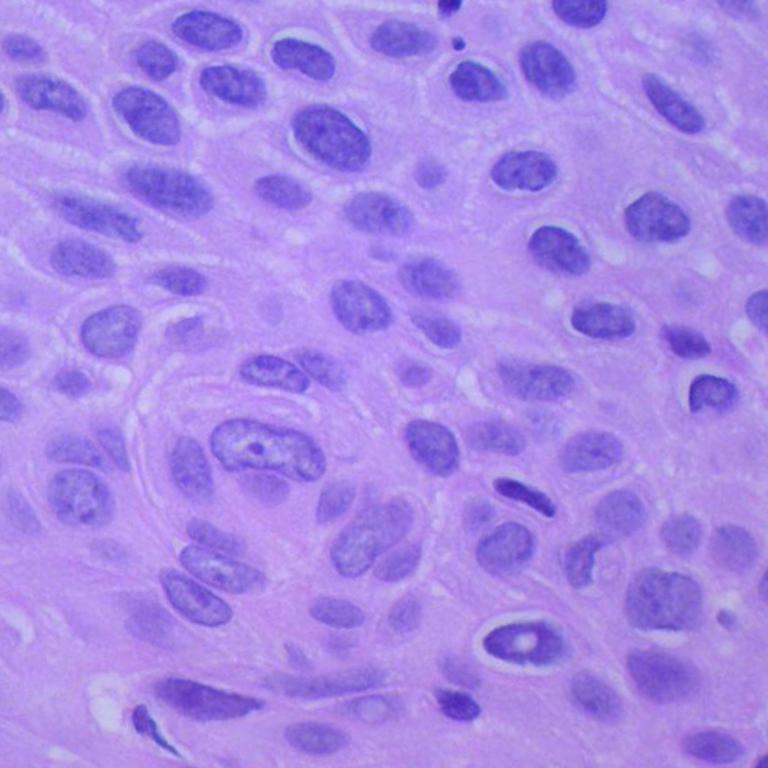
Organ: lung
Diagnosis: squamous carcinomas